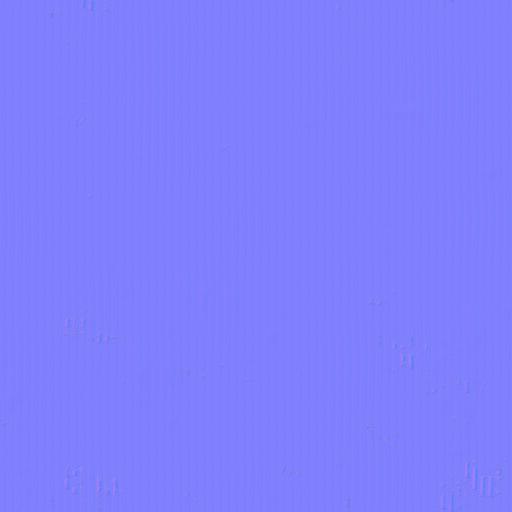
brown cardboard clean paper smooth